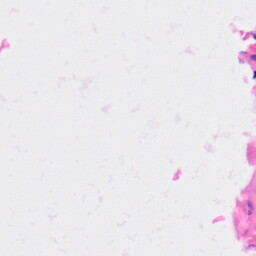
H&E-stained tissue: Kidney